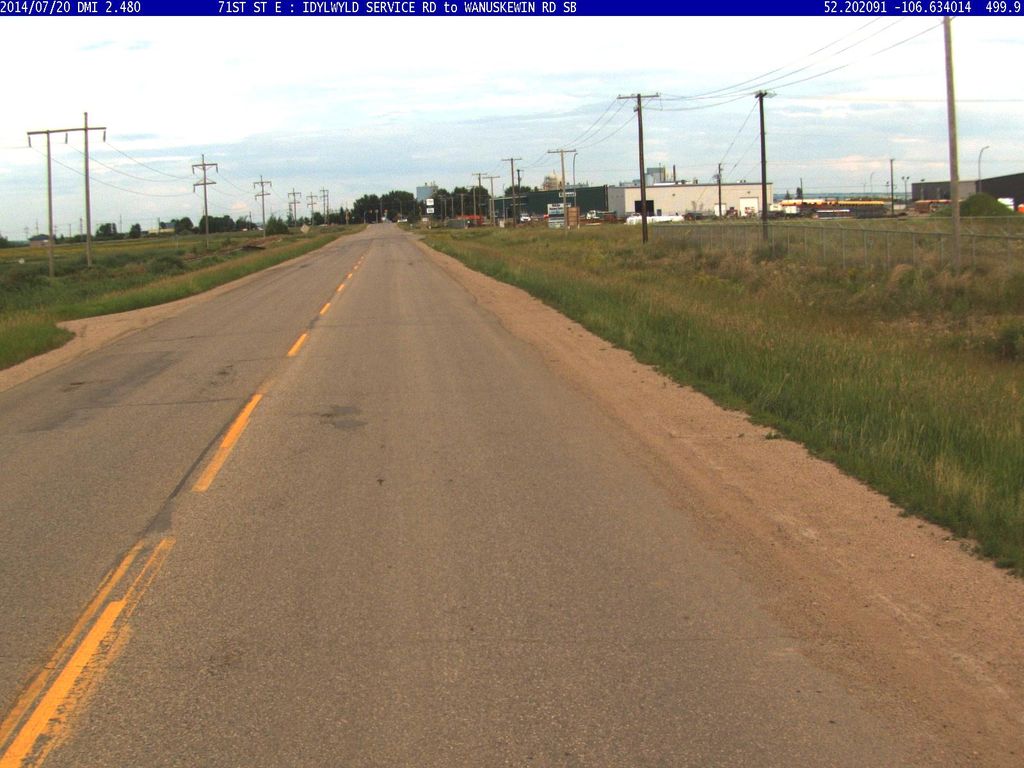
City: saskatoon